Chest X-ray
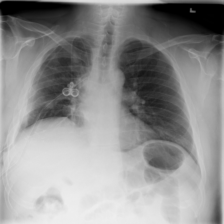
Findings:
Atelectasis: negative
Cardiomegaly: negative
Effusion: negative
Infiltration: negative
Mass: negative
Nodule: negative
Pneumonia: negative
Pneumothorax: negative
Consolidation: negative
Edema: negative
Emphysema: negative
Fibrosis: negative
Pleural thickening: negative
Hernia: negative